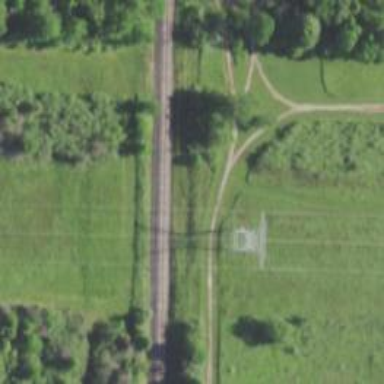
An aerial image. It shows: Lattice structure tower used for power distribution.